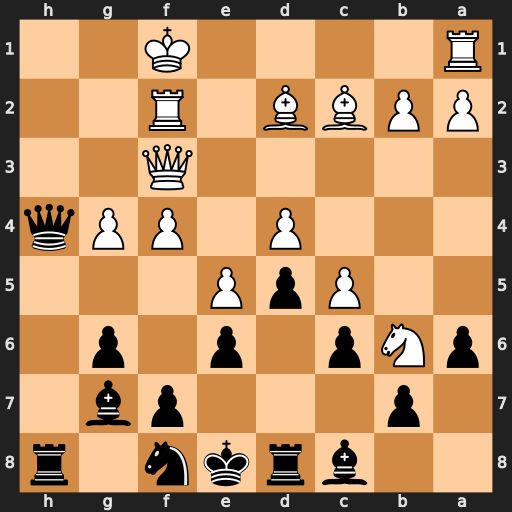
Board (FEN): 2brkn1r/1p3pb1/pNp1p1p1/2PpP3/3P1PPq/5Q2/PPBB1R2/R4K2
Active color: b
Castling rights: k
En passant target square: -
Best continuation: Qh1+ Qxh1 Rxh1+ Ke2 Rxa1